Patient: sex F, age 72
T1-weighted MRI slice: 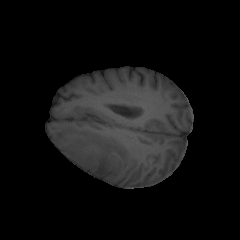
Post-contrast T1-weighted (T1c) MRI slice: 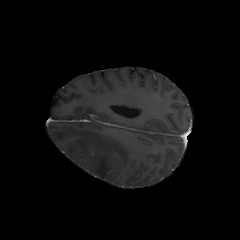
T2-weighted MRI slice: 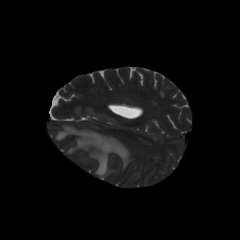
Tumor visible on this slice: yes
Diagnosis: Glioblastoma, IDH-wildtype
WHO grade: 4